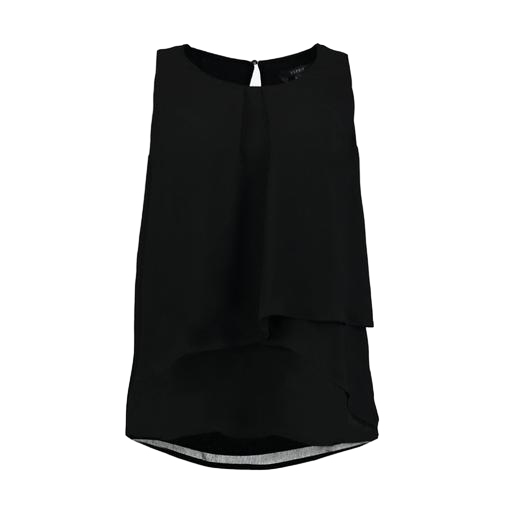
black sleeveless high-low top only macy, black sleeveless layered hi-lo top, black double layer vest dip hem, white background